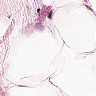
Metastatic tissue present: no